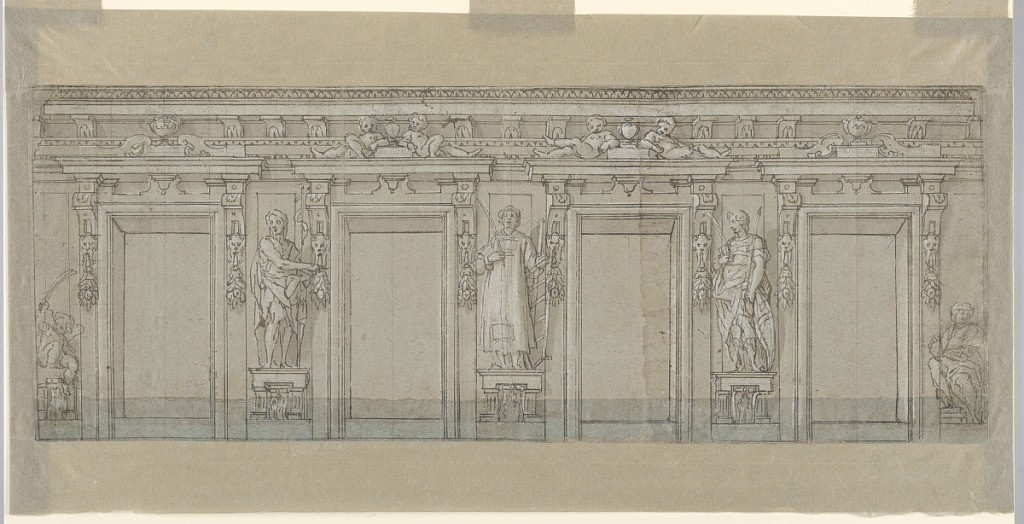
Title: Design for One Floor of a Painted Facade
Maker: Lazzaro Tavarone, Italian, 1556 - 1641
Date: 1580–1610
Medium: Black crayon, pen and ink, brush and watercolor, white gouache on light brown paper
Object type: Drawing
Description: Horizontal format design for a painted facade. Four windows with a framing entablature above. In the intervals between the window frames stand figures upon consoles: at left St. John the Baptist; center: St. Lawrence, at right a soldier martyr. At the left edge a putto sits upon a console; at the right edge the figure of a young man.